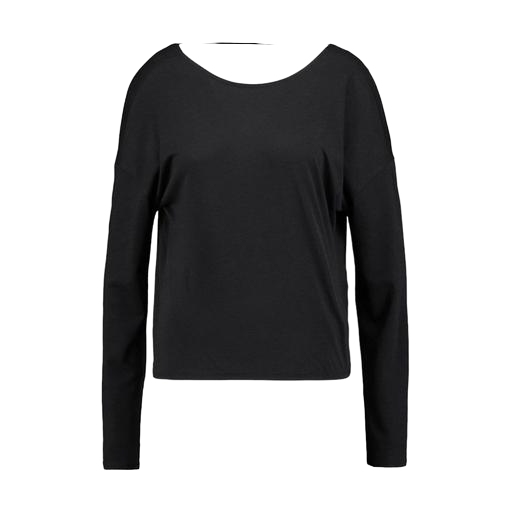
black women’s ua studio oversized t, black long-sleeved jersey top, black long-sleeved top, white background